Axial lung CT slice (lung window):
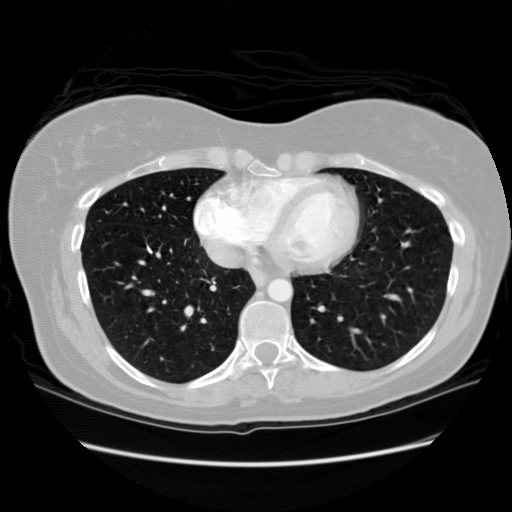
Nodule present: no